Question: How to integrate play framework with scala IDE ?
I have already created project with command
as suggested on official site <URL> and then imported project to scala IDE .
Which file in project has to run ? and how to run it in IDE.
<URL>

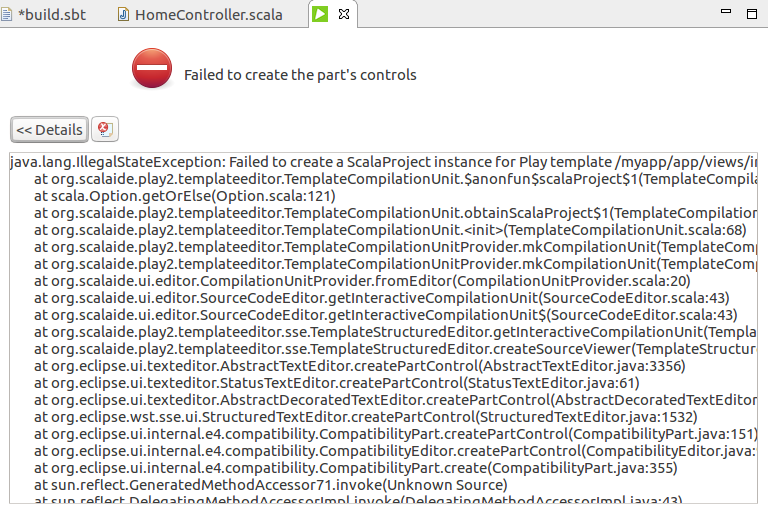
Answer: I got a answer whenever you create project through command .
Then go to that project folder(cd newApp) and add eclipse dependency by command .
then import that project into Scala IDE.